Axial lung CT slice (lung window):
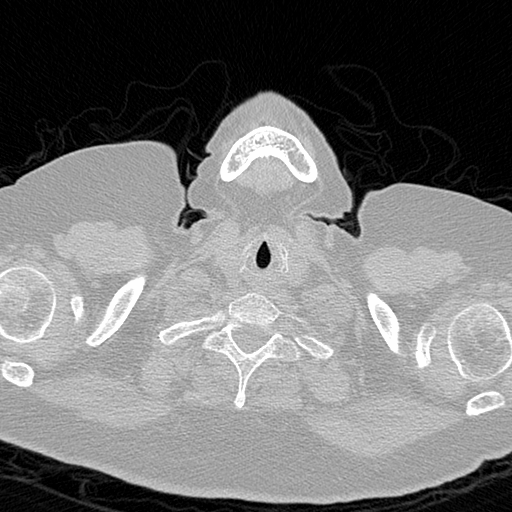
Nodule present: no